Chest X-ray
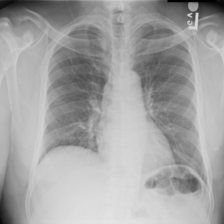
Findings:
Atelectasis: negative
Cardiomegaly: negative
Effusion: negative
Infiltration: negative
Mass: negative
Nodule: negative
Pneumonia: negative
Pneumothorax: negative
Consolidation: negative
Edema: negative
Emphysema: negative
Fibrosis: negative
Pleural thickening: negative
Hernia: negative